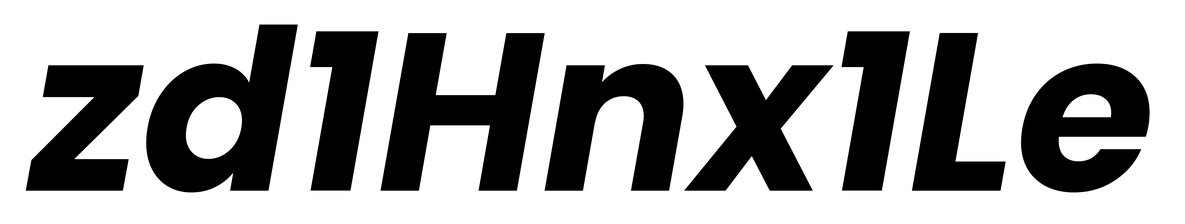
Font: Poppins-BoldItalic